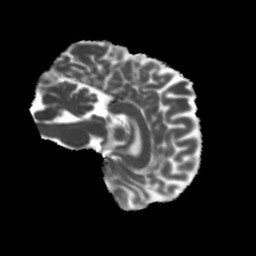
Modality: MD
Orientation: sagittal
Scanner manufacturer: siemens
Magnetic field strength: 3 T
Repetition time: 4 s
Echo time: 0.0594 s